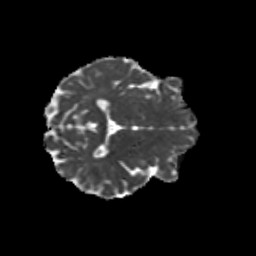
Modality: MD
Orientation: axial
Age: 51
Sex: female
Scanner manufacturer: siemens
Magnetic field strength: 3 T
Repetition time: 8.6 s
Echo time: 0.095 s